Question: I am using this code to write asynchronously to a file
'''
public static void AsyncWrite(string file, string text)
{
try
{
byte[] data = Encoding.Unicode.GetBytes(text);
using ( FileStream fs = new FileStream(file, FileMode.Create,
FileAccess.Write, FileShare.Read, 1, true))
fs.BeginWrite(data, 0, data.Length, null, null);
}
catch
{
}
}
'''
For some reason, from time to time, rather than writing text into the file as expected, Notepad++ shows the following ouput :

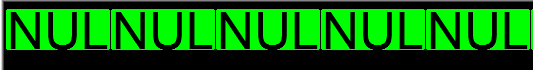
Answer: 'BeginWrite' is asynchronous, so it might well happen that the stream is closed through the 'using' statement while other things are happening.
I'd not use 'using' when doing asynchronous writing. Instead I'd create a proper callback method and close the stream there. This would also give you the chance to call 'EndWrite' as recommended.